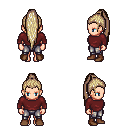
a pixel art fantasy rpg character, female body template, human, light skin, maroon long-sleeve shirt, metal pants, white blonde extra-long topknot hairstyle, brown shoes, four views (front, back, left, right), 2x2 character sprite sheet, small pixel art, hard edges, no anti-aliasing